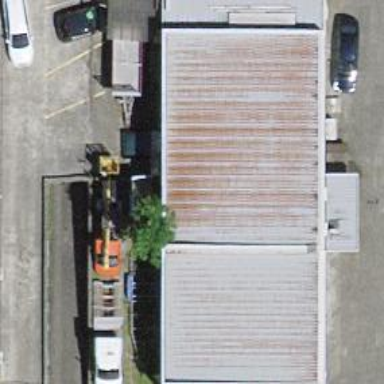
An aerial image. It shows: Car repair shop.